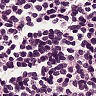
Metastatic tissue present: no